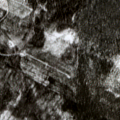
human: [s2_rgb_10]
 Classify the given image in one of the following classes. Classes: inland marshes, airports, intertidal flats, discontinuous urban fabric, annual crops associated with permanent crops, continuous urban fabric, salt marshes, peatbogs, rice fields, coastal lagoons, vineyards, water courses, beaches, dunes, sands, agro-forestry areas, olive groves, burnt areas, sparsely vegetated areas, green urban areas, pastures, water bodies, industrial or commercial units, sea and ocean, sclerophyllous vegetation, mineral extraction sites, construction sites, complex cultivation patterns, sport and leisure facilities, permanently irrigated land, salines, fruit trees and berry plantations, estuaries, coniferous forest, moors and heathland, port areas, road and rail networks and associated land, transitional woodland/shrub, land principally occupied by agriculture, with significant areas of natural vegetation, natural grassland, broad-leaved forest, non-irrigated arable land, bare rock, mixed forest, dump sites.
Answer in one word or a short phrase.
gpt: coniferous forest, mixed forest, transitional woodland/shrub